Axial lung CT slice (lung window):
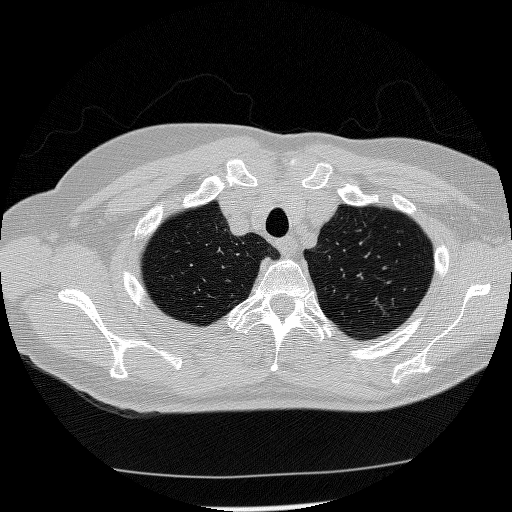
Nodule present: no